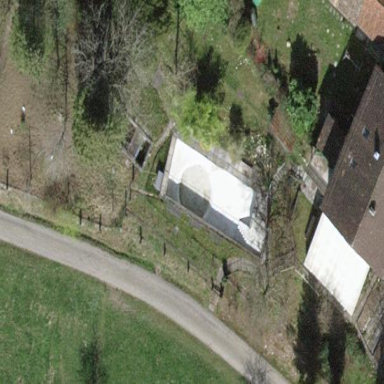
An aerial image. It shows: Swimming pool located in leisure land.